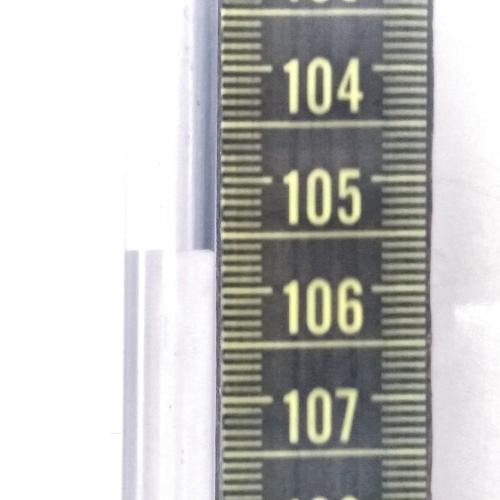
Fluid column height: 105.6 cm